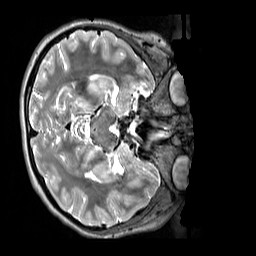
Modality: T2w
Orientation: axial
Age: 11
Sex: female
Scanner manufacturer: siemens
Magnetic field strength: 3 T
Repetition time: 3.2 s
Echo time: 0.408 s